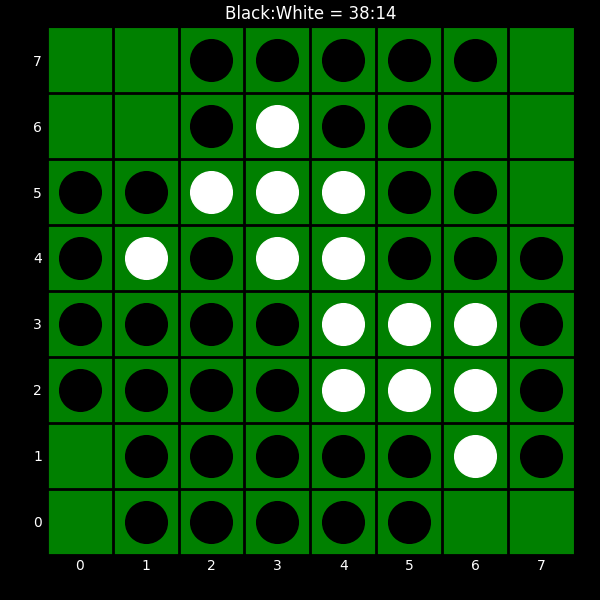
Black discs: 38
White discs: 14